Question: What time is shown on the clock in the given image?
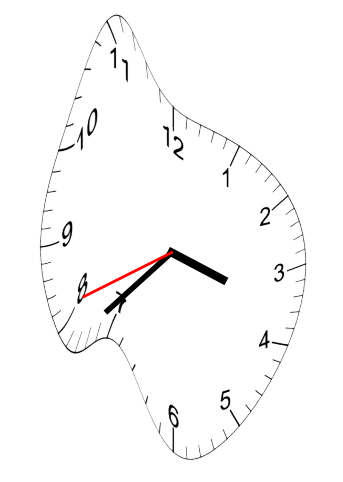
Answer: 03:37:41